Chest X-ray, PA view. Patient: 47 years old, sex F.
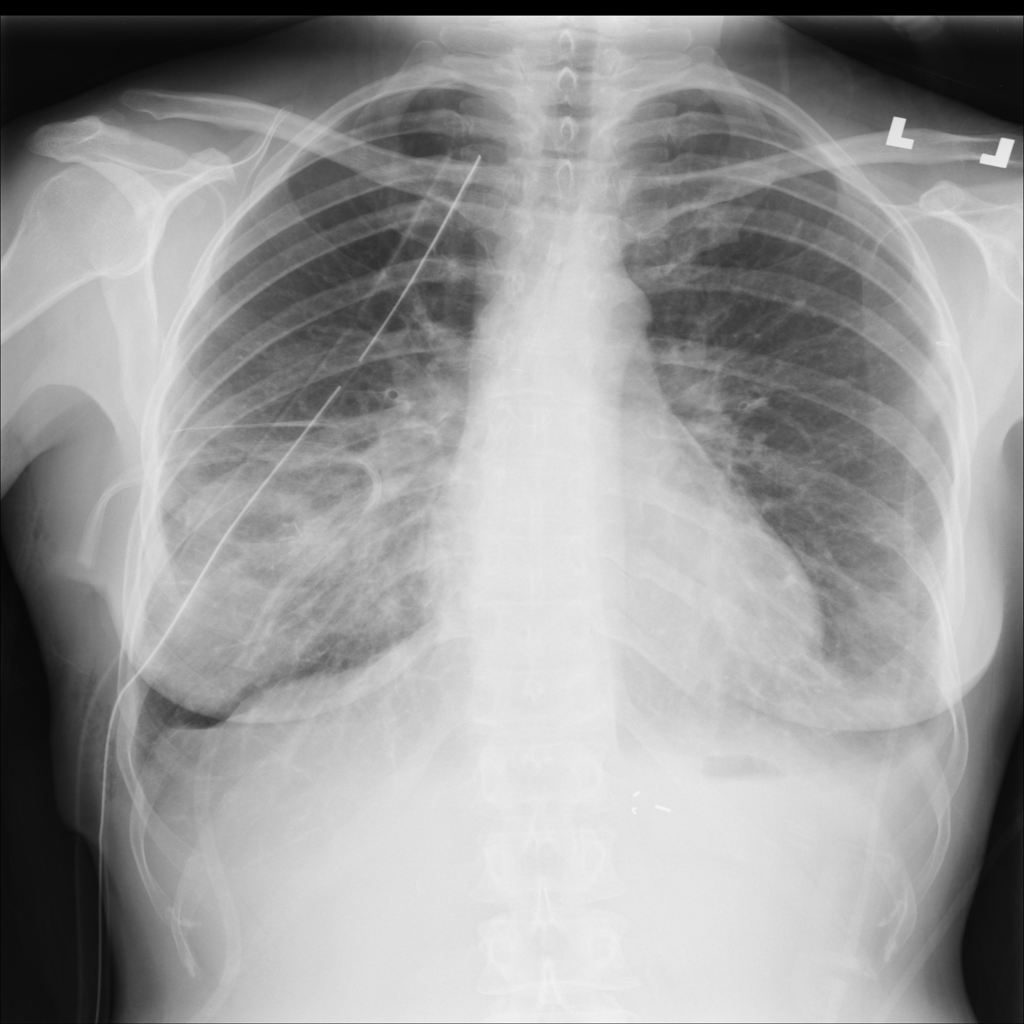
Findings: No Finding